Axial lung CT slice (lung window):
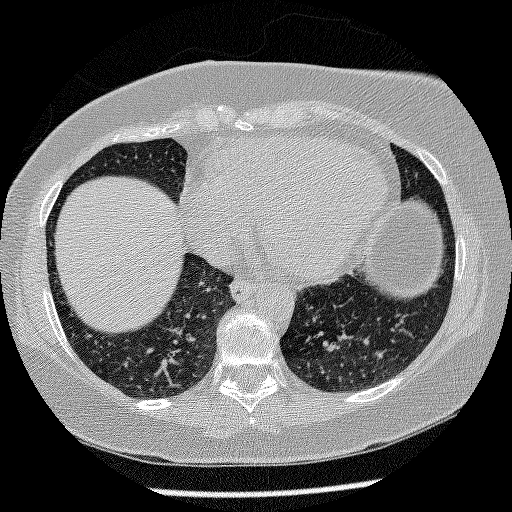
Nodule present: no